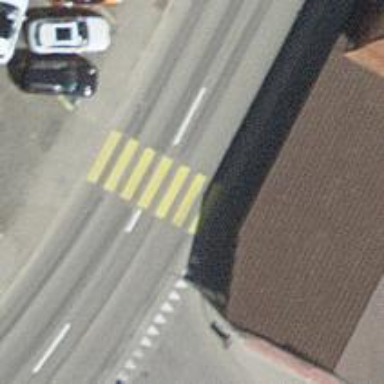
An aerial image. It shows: Uncontrolled road crossing.